Question: I am trying to develop a tab system for use in my web application. I understand the fundamentals of using tabs, and have managed to get working tab systems before.
This time, however, I need it to work slightly less conventionally. To begin with, all of the tab content is hidden. When I click on a tab, I want the content for the tab to slide down. Then, if I click on the same tab again, I want it to slide back up (thus hiding everything again). If I click on a different tab, though, I want to fade into the content for that tab.
This is the general appearance of it:

Here is my HTML for the tabs:
'''
<div class="controls">
<ol class="sections">
<li><a href="#touch"><img src="assets/img/touch.png" alt="Touch"> Touch</a></li>
<li><a href="#speak"><img src="assets/img/speak.png" alt="Speak"> Speak</a></li>
</ol>
<ol class="actions" id="touch">
<li><a href="#">Search for what hatched</a></li>
<li><a href="#">Pick up the eggshell</a></li>
</ol>
<ol class="actions" id="speak">
<li><a href="#">Call for what hatched</a></li>
<li><a href="#">Pick up the eggshell</a></li>
</ol>
</div>
'''
The HTML is laid out that way for styling reasons, so I'd rather not change that, if possible. The "sections" ordered list is for the tabs, and each "actions" is tab content for that tab.
This is my JavaScript (which does not work):
'''
$(document).ready(function(){
$(".sections > li > a").click(function(){
$("ol.actions").hide();
if($(this).parent().hasClass("active")) {
$($(this).attr('href')).hide();
$(this).parent().removeClass("active");
} else {
$($(this).attr('href')).show();
$(this).parent().addClass("active");
}
return false;
});
});
'''
I also tried this:
'''
$(document).ready(function(){
$(".sections li a").click(function(){
var target = $(this).attr('href');
var parent = $(this).parent();
var sections = $("ol.sections li");
var actions = $("ol.actions");
$(sections).removeClass("active");
$(actions).slideUp();
$(parent).addClass("active");
$(target).slideDown();
return false;
});
});
'''
Can anybody help me figure out the correct code for this? An example of a system is the accordion menu in jQuery UI, with the setting to make all of them collapsible but no more than one expandable at any time.
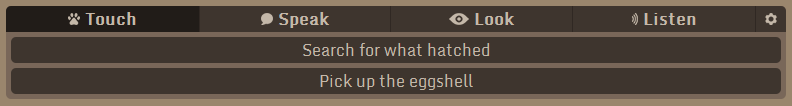
Answer: I've built something similar before. You want to use the '.slideUp()' and '.slideDown()' jQuery methods.
EDIT:
Try this (again). (I made couple slight modifications. It was definitely broken before.)
'''
$(document).ready(function(){
$(".sections li a").click(function(){
var target = $(this).attr('href');
var $parent = $(this).parent();
var $sections = $("ol.sections li");
var $actions = $("ol.actions");
if( !$parent.hasClass('active') ){
$sections.removeClass("active");
$actions.slideUp();
$parent.addClass("active");
$(target).slideDown();
} else {
$sections.removeClass("active");
$actions.slideUp();
}
return false;
});
});
'''